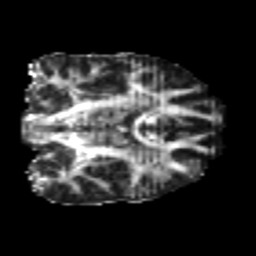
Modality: FA
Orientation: coronal
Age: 22
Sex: male
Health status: healthy
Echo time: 0.074 s